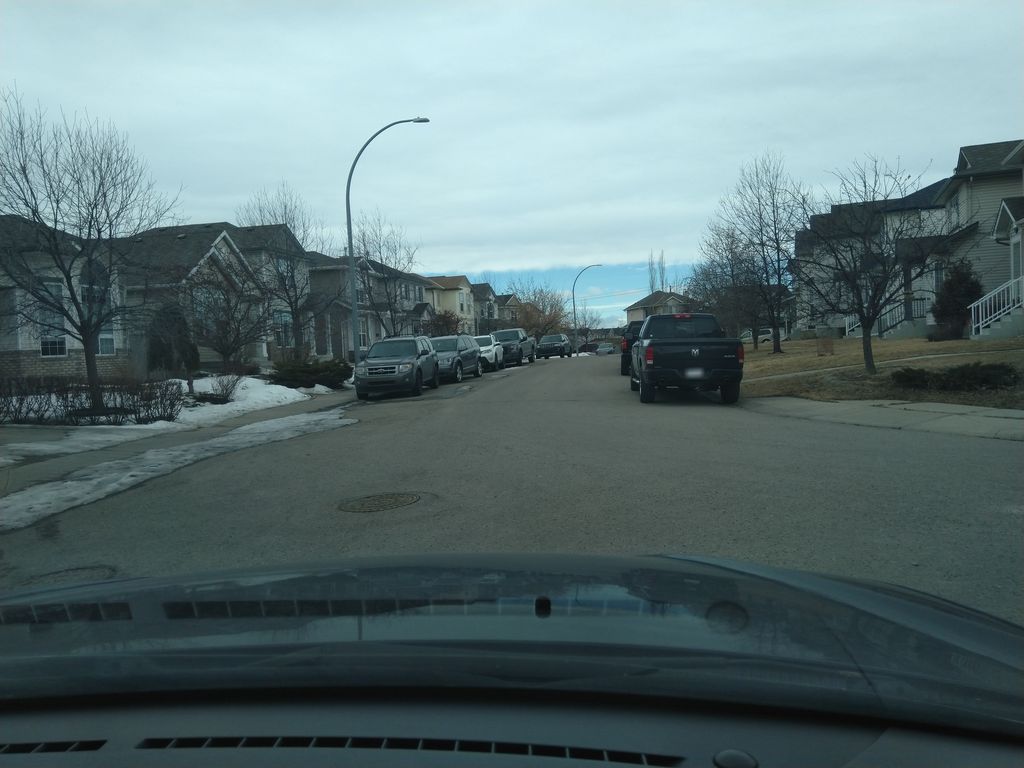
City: calgary